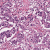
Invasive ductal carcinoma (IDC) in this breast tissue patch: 1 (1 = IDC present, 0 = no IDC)